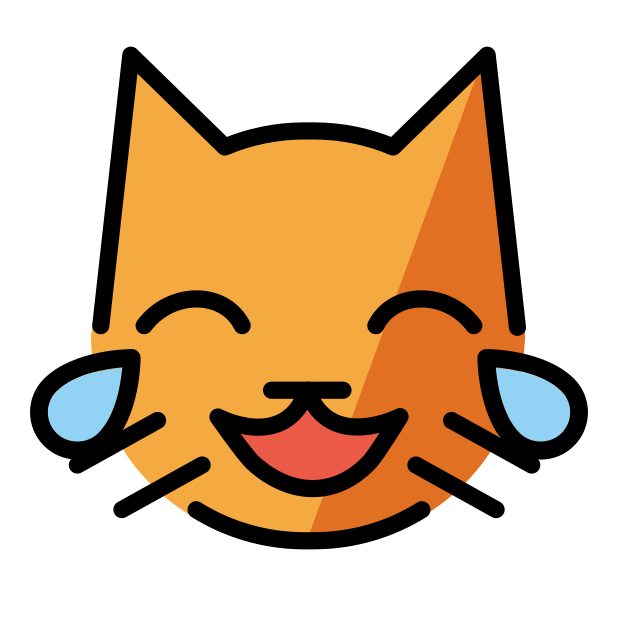
Emoji: 😹
Name: cat face with tears of joy
Unicode: 0x1f639